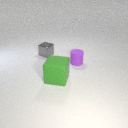
small gray metal cube behind large green rubber cube